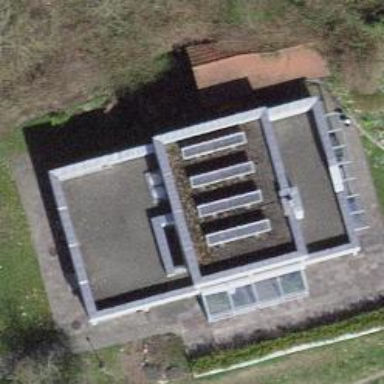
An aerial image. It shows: Solar power generator using photovoltaic panels.